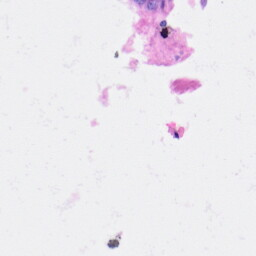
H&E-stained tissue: Heart